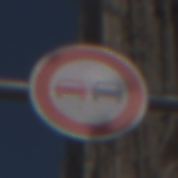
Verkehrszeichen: Ueberholverbot
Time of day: MorningAfternoon
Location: Outdoor (Urban)
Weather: Clear
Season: NotSpecified
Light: Natural